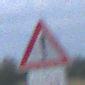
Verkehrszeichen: Gefahrenstelle
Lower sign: HinweisGeaenderteVorfahrtVerkehrsfuehrungVerkehrsregelung2
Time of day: MorningAfternoon
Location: Outdoor (Nature)
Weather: PartlyCloudy
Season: NotSpecified
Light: Natural